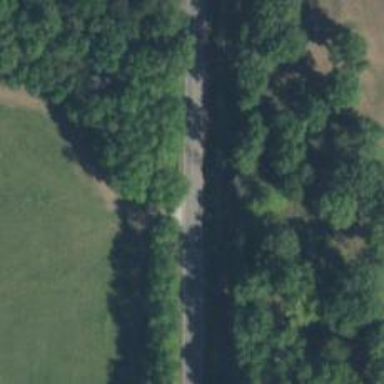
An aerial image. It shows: Unclassified road.